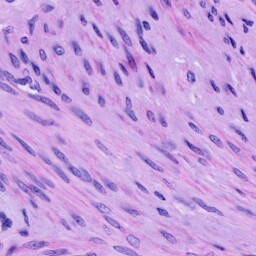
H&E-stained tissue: Cervix